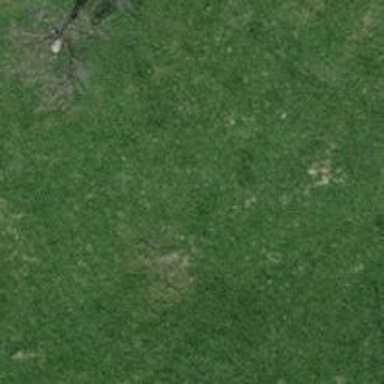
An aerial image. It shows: Single tag "natural: tree."